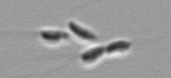
Label: Dinobryon